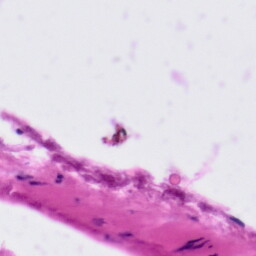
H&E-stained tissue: Tonsil